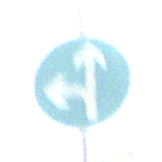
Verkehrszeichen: VorgeschriebeneFahrtrichtungGeradeausOderLinks
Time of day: MorningAfternoon
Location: Outdoor (Nature)
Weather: PartlyCloudy
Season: NotSpecified
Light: Natural